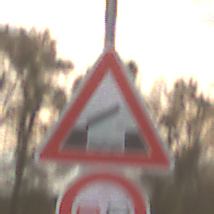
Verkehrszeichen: BeweglicheBruecke
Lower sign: Ueberholverbot
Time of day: MorningAfternoon
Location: Outdoor (Nature)
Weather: Overcast
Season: NotSpecified
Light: Natural